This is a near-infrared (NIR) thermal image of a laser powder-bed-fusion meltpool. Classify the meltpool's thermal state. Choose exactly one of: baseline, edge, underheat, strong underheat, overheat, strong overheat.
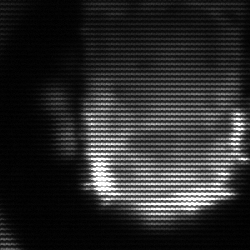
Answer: baseline